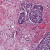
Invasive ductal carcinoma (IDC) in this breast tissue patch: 0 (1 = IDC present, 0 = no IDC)